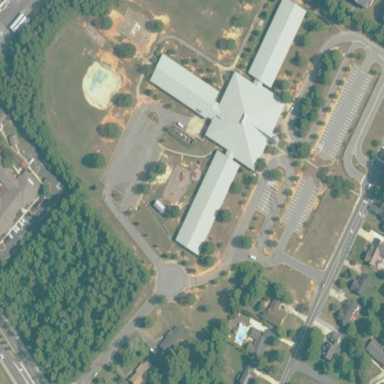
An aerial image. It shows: School.